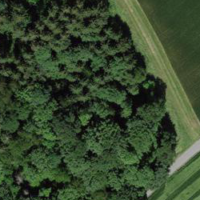
EUNIS habitat code: 44
Species observed at this site:
Ficaria verna